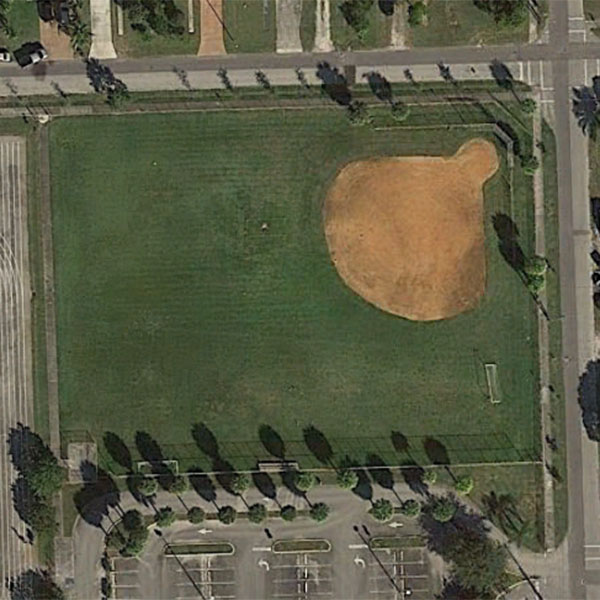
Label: BaseballField